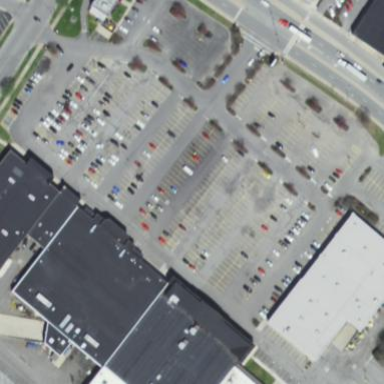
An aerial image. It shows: Retail area.